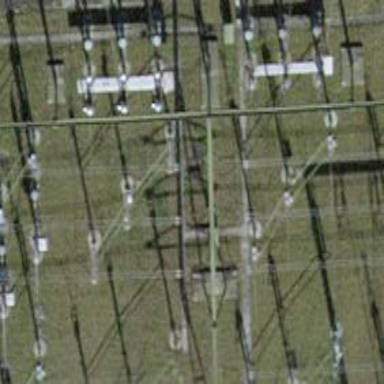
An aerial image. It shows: Insulator used in power equipment.